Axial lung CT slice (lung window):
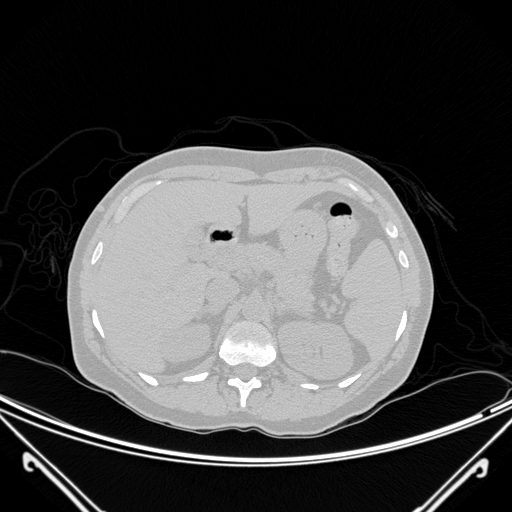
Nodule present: no